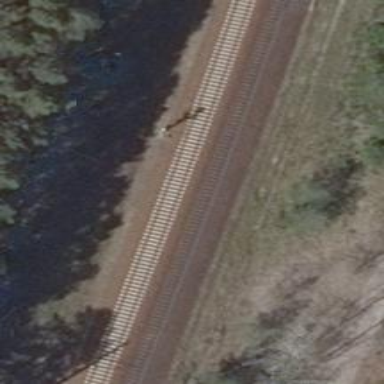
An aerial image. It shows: Railway signal.